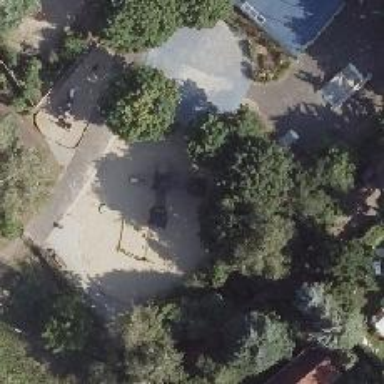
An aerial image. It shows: Playground featuring rope bridge.